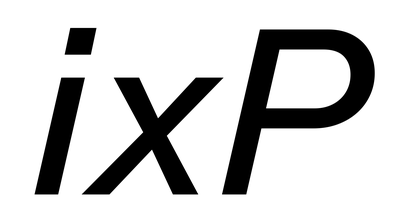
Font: InstrumentSans-Italic_Medium_Italic